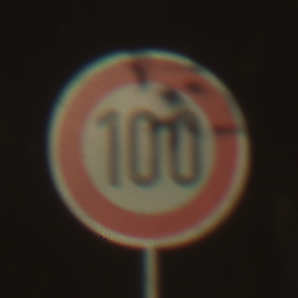
Verkehrszeichen: Geschwindigkeit100
Umgebung: Outdoor, Nature
Tageszeit: SunriseSunset
Wetter: PartlyCloudy
Licht: Natural
Jahreszeit: NotSpecified
Kontrast: HighContrast